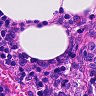
Metastatic tissue present: no